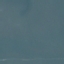
Land use / land cover: SeaLake